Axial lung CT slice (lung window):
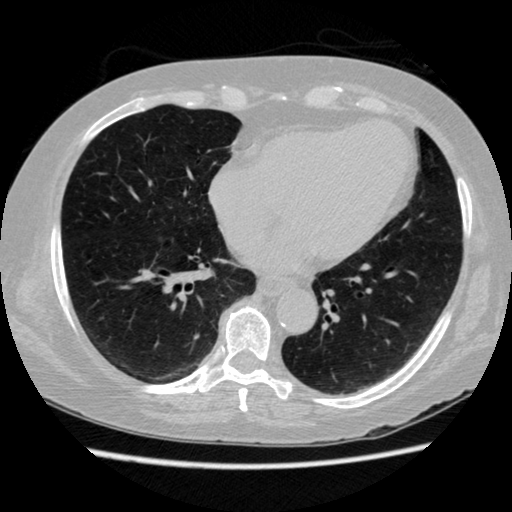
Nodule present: no